Field crop: maize
Growth stage: 2
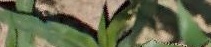
Species: maize